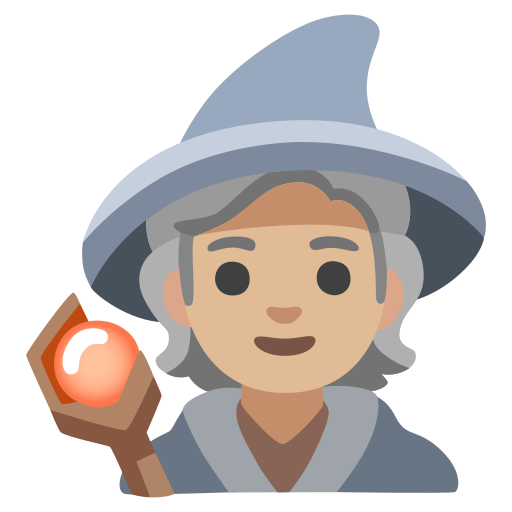
Emoji: 🧙🏼